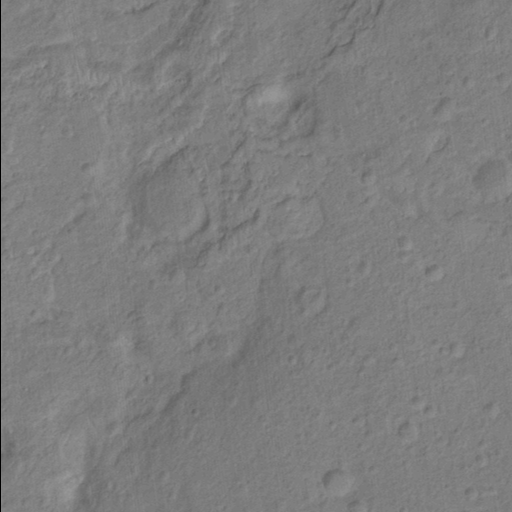
Objects detected: cone, cone